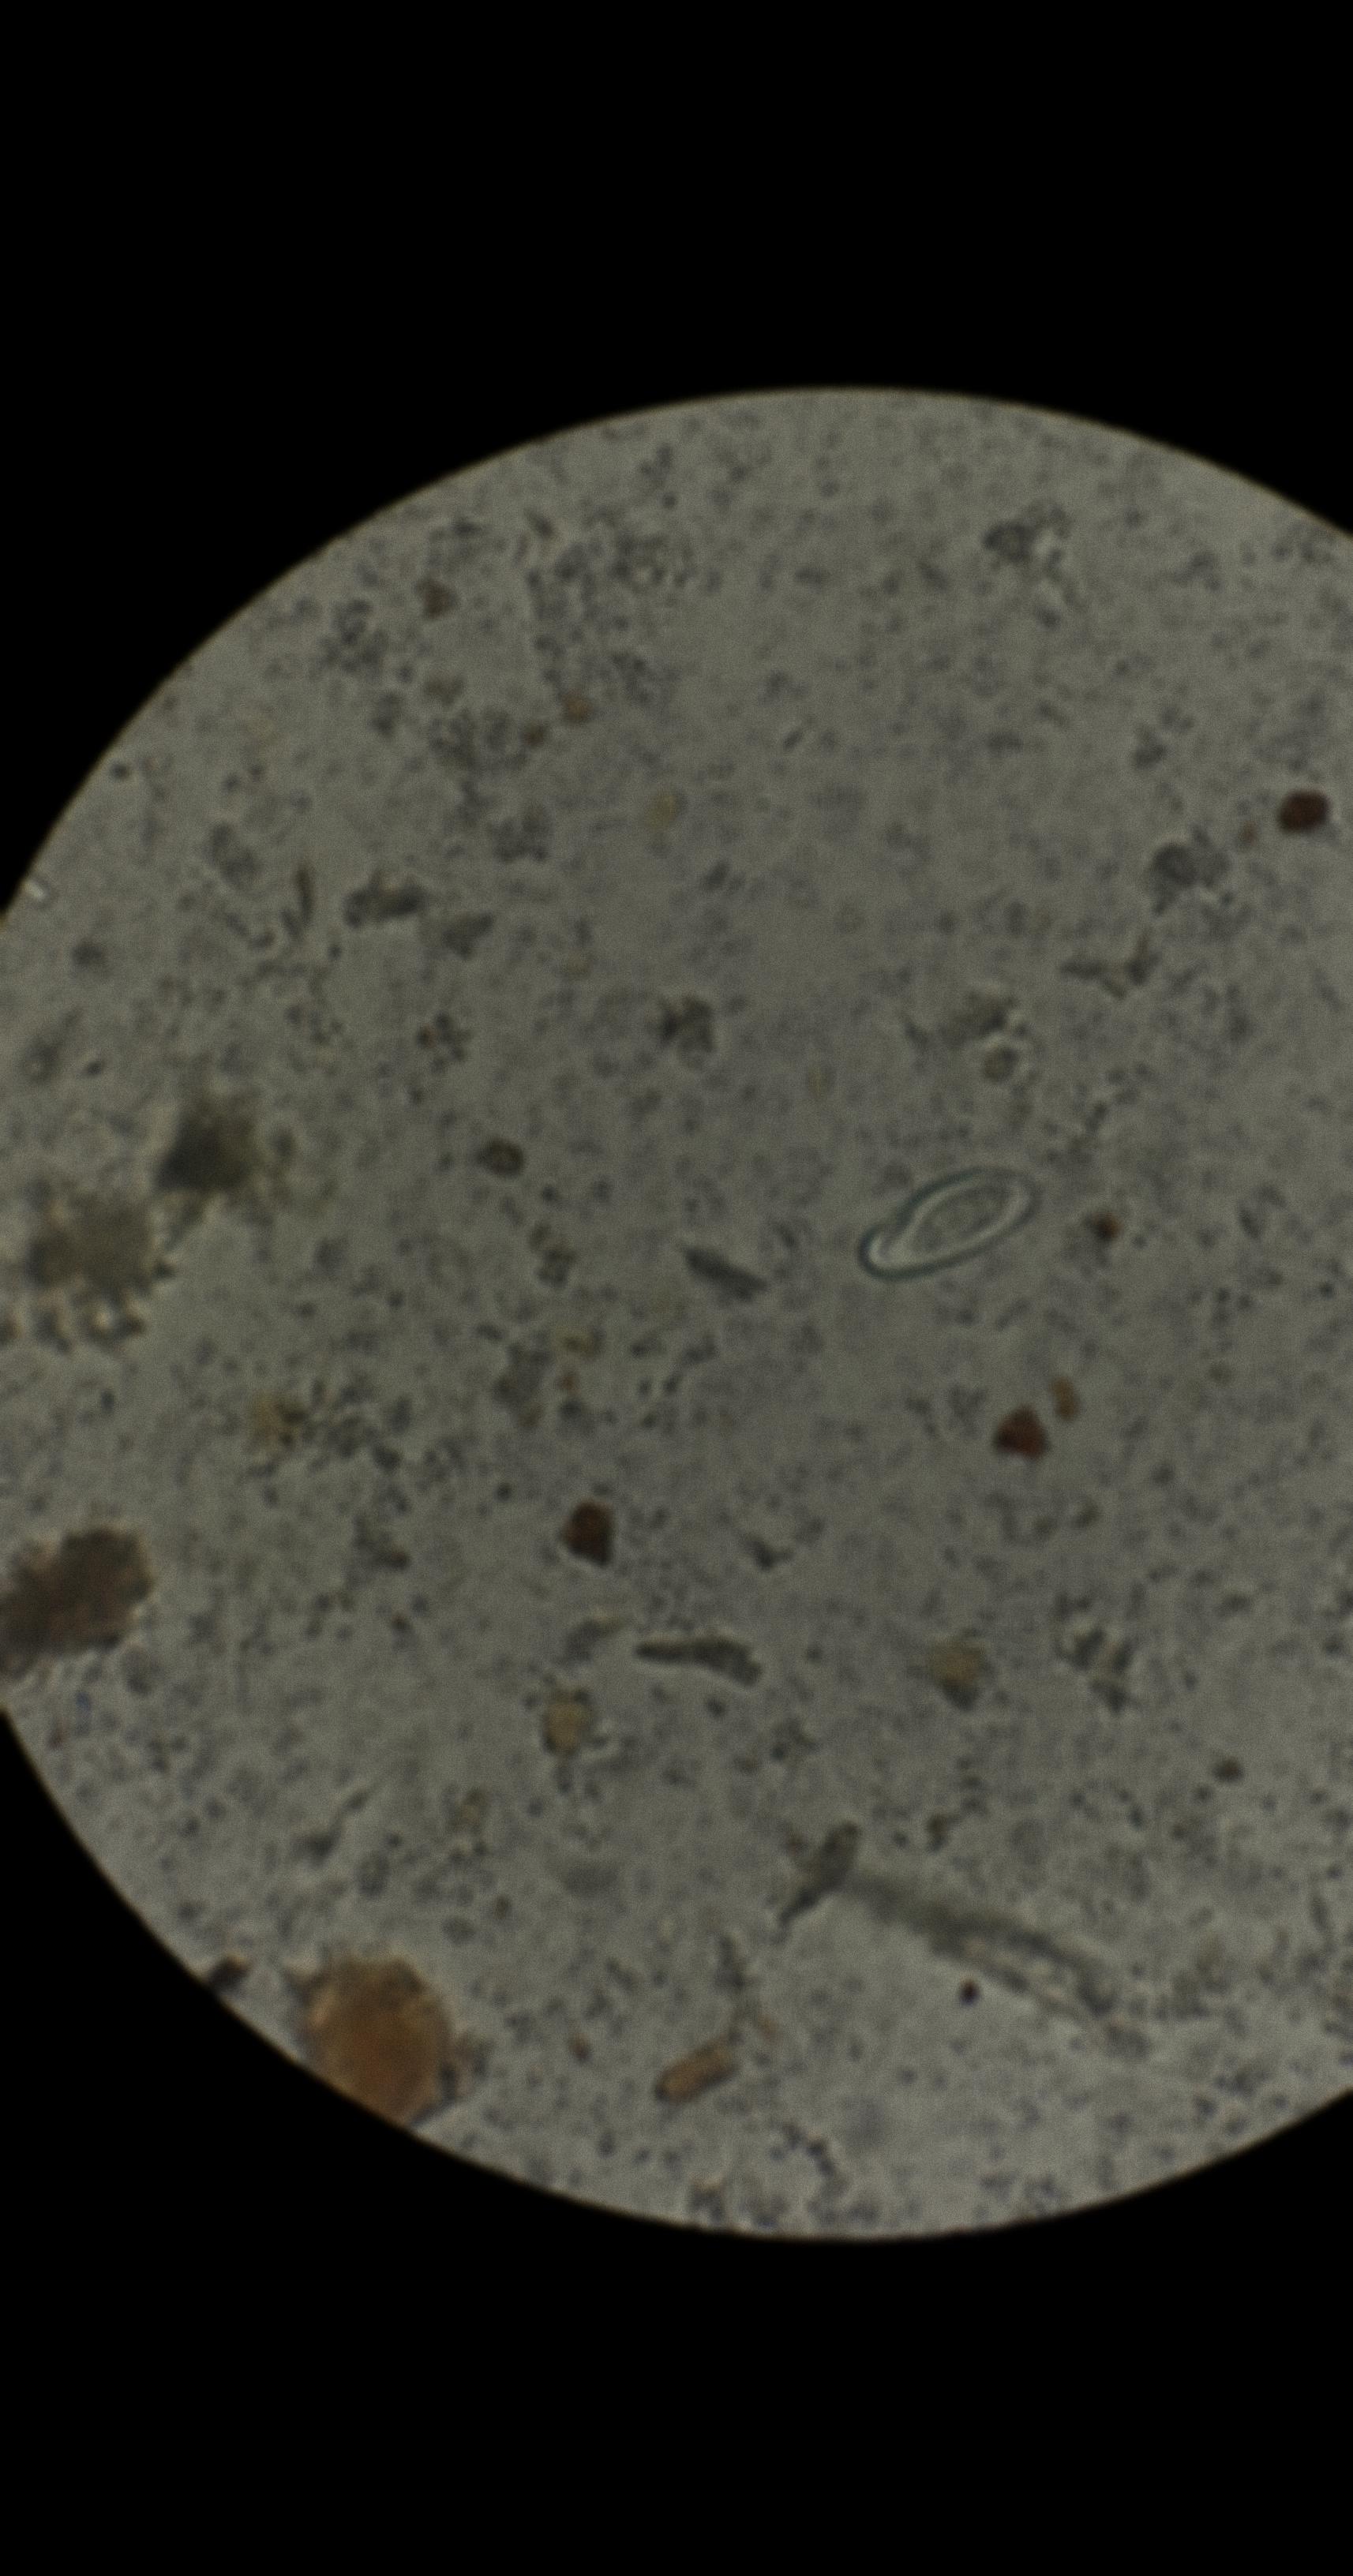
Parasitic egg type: Enterobius vermicularis